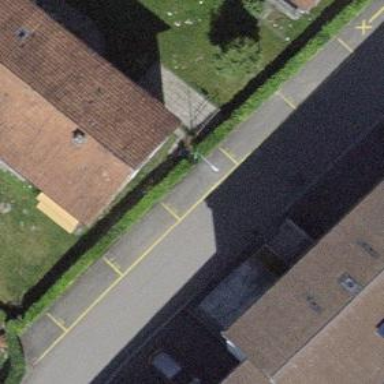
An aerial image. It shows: Parking available on the street side with parallel orientation.